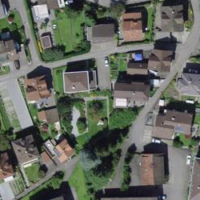
EUNIS habitat code: 54
Species observed at this site:
Marpissa muscosa